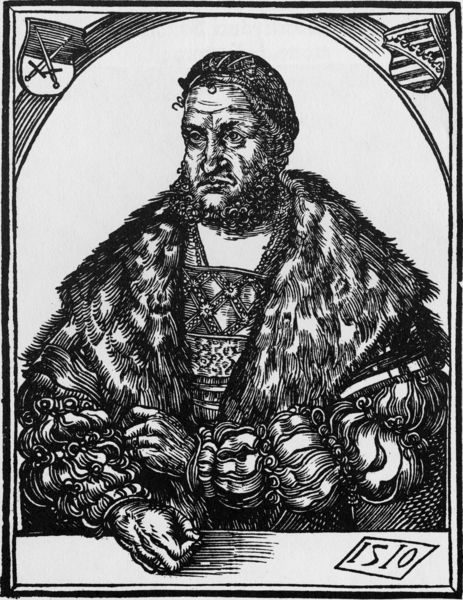
Titel: Friedrich der Weise, Kurfürst von Sachsen
Künstler: Lucas d.Ä. Cranach
Institution: (Seriendruck)
Schlagwörter: hand, mann, umhang, weiß, fenster, grau, handschuhe, hut, kreide, mund, nase, schwarz, stirn, tisch, zeichnung, blick, muster, bart, kappe, mütze, augen, barock, falten, gesicht, kragen, mensch, pelz, rahmen, ärmel, bildnis, hände, portrait, porträt, brüstung, gewand, haare, halbfigur, mantel, pose, reich, adel, kaufmann, brustbild, england, krone, locken, ohren, renaissance, oval, fell, kopfbedeckung, holzschnitt, schrift, bogen, datierung, kette, grafik, graphik, rundbogen, könig, tafel, datum, grimmig, ornamente, jahreszahl, ring, striche, buch, fingerring, druck, schrafur, stich, schwert, schwerter, stirnfalten, herrscher, nerz, fürst, mürrisch, wappen, pelzkragen, pelzmantel, wams, patrizier, dürer, portr, kupferstich, kopfschmuck, fellkragen, gezeichnet, preussen, einrahmung, zeichnng, kurfürst, reformation, martin luther, heraldik, schaube, haarnetz, geschlitzt, holzzschnitt, mittelalteer, pelzkrgen, reformationszeit, schlitze, wappem, deuschland, englnd, 1510